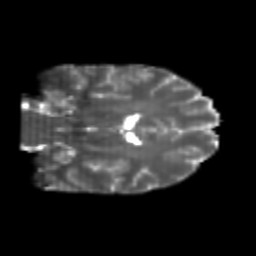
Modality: T2w
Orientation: coronal
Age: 20
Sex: female
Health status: healthy
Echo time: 0.074 s